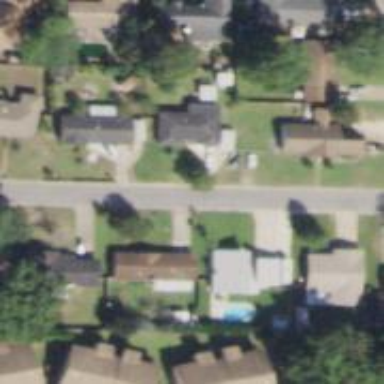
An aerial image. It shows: Residential area composed of single-family homes.